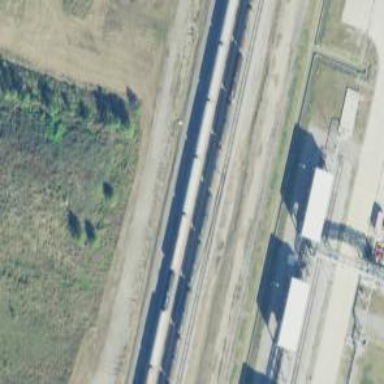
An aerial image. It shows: Railway spur service.